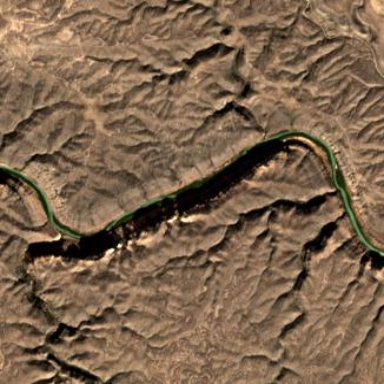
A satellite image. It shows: River flowing through natural landscape.